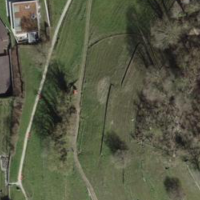
EUNIS habitat code: 52
Species observed at this site:
Tettigonia viridissima